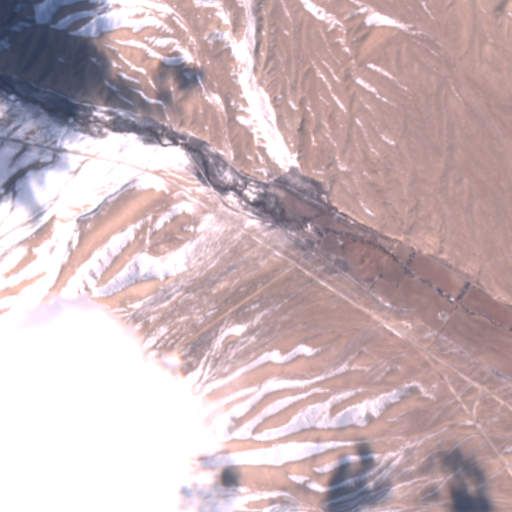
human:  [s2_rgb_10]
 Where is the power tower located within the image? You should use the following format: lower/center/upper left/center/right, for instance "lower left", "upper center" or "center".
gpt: The power tower is located in the upper of the image.
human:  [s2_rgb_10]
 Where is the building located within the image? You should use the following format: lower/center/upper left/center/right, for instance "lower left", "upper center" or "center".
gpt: The building is located in the center right of the image.
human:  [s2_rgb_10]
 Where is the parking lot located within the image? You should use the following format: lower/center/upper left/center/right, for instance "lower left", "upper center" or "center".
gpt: There is no parking lot in the image.